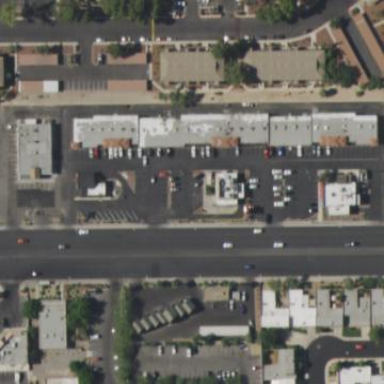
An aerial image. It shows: Retail area.